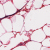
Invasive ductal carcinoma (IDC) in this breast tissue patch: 0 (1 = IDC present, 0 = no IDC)